Question: I can create an array of 100 from 0 to 30 by doing -
'''
theta = linspace(0,30,100)
'''
Is it possible to get an array of 100 numbers from 0 to 30, which is not evenly spaced, but weighed by their sine function??
Here is a picture to give you a idea of what I want. The 'theta' that I have defined, selects the points evenly (like the first picture). I want the array to be weighed with their sine function. As the numbers increase from 0 to 30, their sine(value) increases, so in my array I want to pick the higher numbers more frequently (like the second picture) -

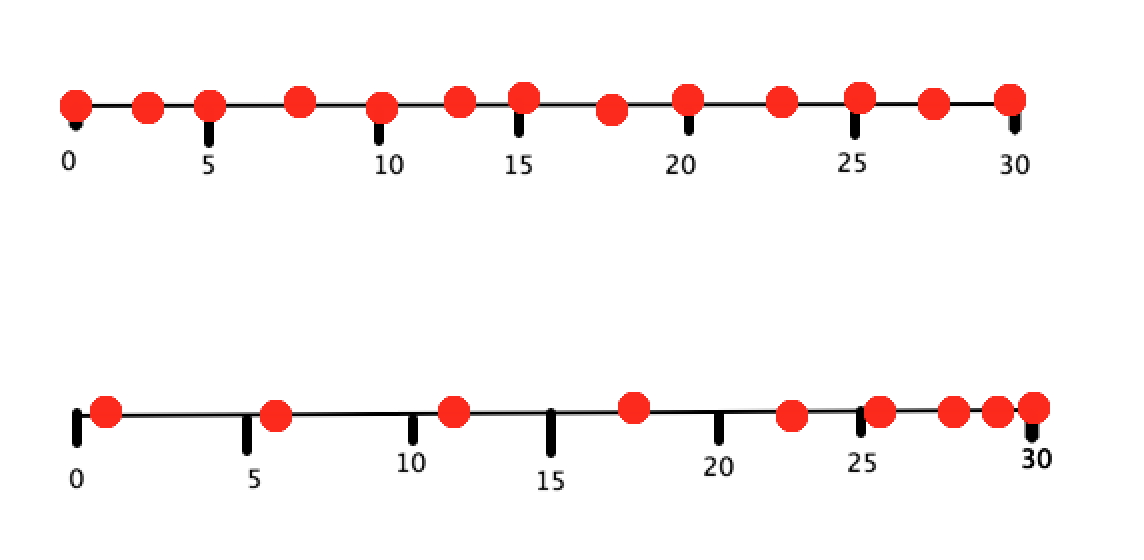
Answer: I think I've got your solution. It takes an originally linearly spaced array and takes the 'sine' of it, it then returns the sines scaled to have the same end as the linear array.
'''
import numpy as np
import matplotlib.pyplot as plt
def sinespace(m=90, n=10):
x = np.linspace(0, m, n)
s = np.sin(np.deg2rad(x))
return (s/s[-1])*m
s = sinespace()
print(s)
plt.plot(s, np.ones_like(s), 'ro')
plt.show()
'''
Note that, for a max of 30, the spacing is pretty similar to linearly spaced. This is because 'theta' is linear with 'sin(theta)' for small 'theta' (and when 'theta' is in radians, 'theta ~= sin(theta)'). To show the "sinespacing" I've plotted it up to 90 degrees to make it more obvious.